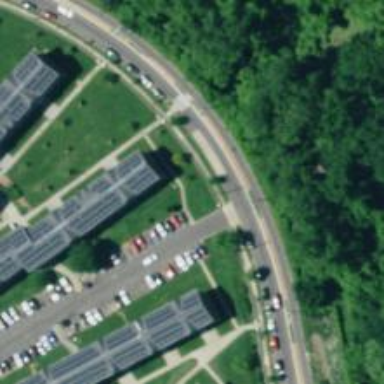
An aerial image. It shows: Residential road with separate sidewalk.